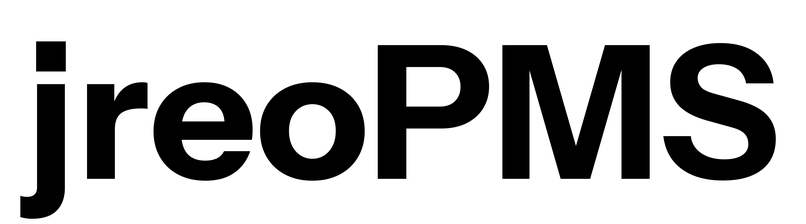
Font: InstrumentSans_Bold